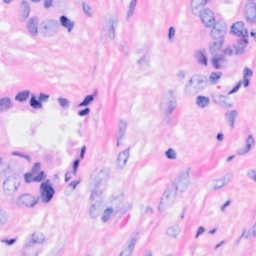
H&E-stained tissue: Breast